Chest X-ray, AP view. Patient: 61 years old, sex F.
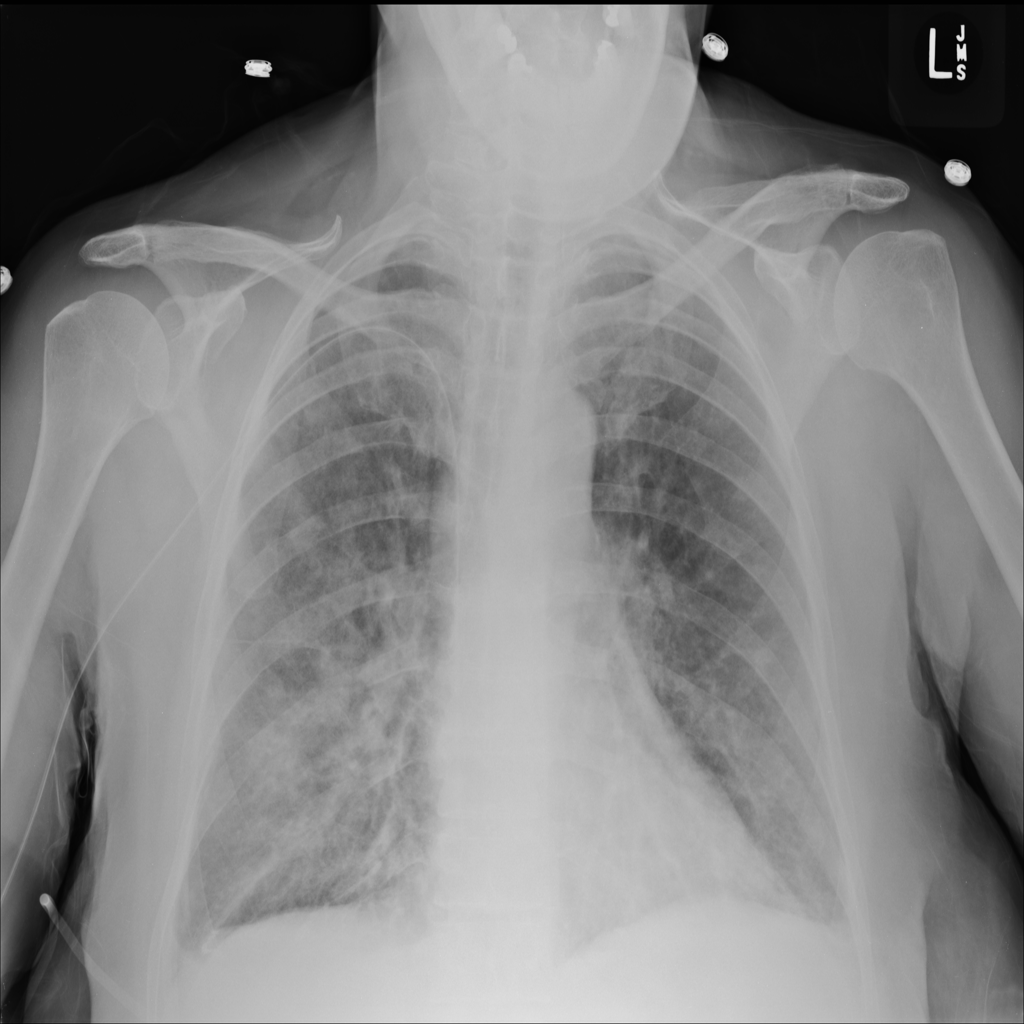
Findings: Effusion, Infiltration